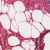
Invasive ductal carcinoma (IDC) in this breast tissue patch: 0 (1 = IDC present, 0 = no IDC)